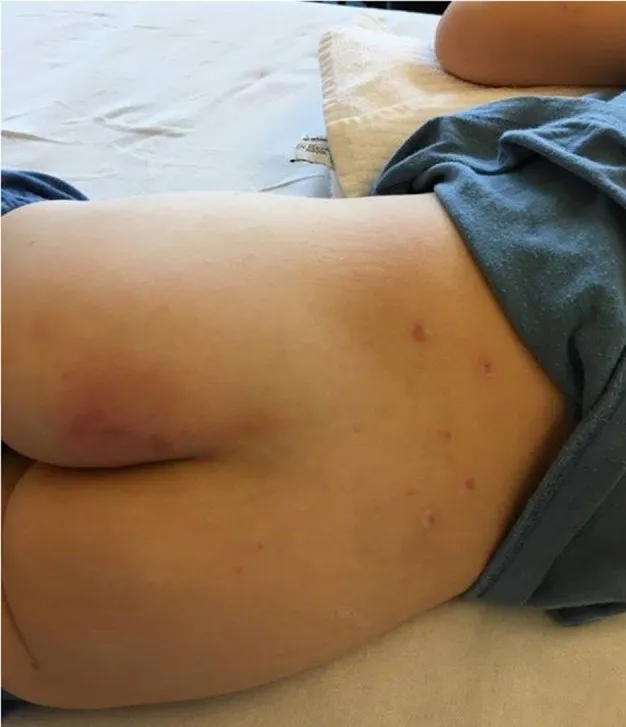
Crusted VZV lesions (sacrum) and reddish-blue painful lesion on left buttock.
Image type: medical_photograph (skin_photograph)